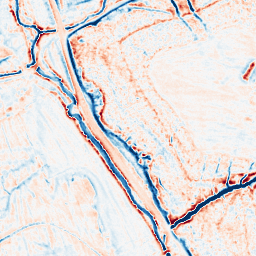
Category: edge_preserving
Decomposition family: anisotropic_diffusion
Decomposition parameters: iterations: 20
kappa: 10
gamma: 0.15
Upsampling method: linear_exact
Upsampling parameters: scale: 2
Upsampling scale: 2